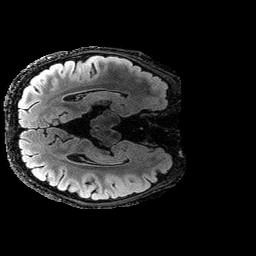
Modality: FLAIR
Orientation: axial
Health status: ill
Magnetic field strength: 3 T